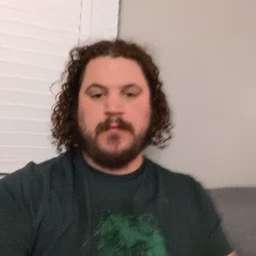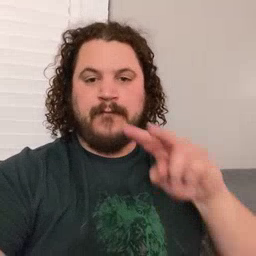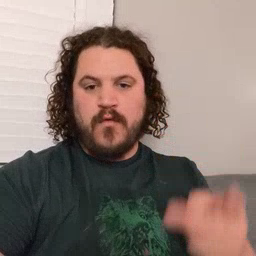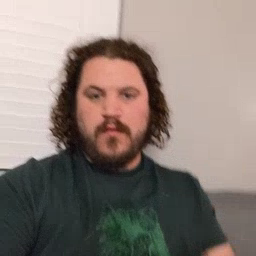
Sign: fall